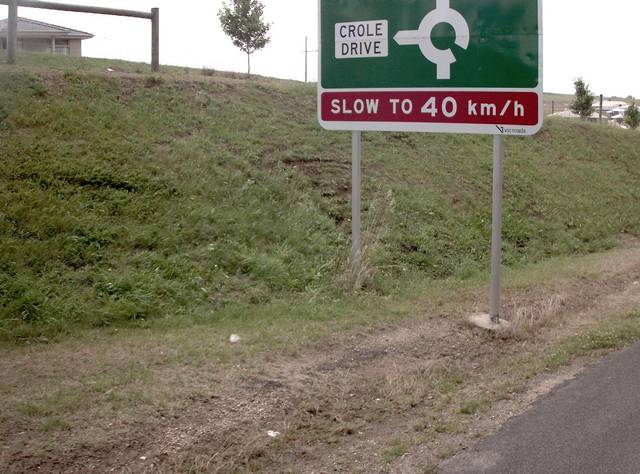
Region: Australia
Coordinates: -38.149, 145.903